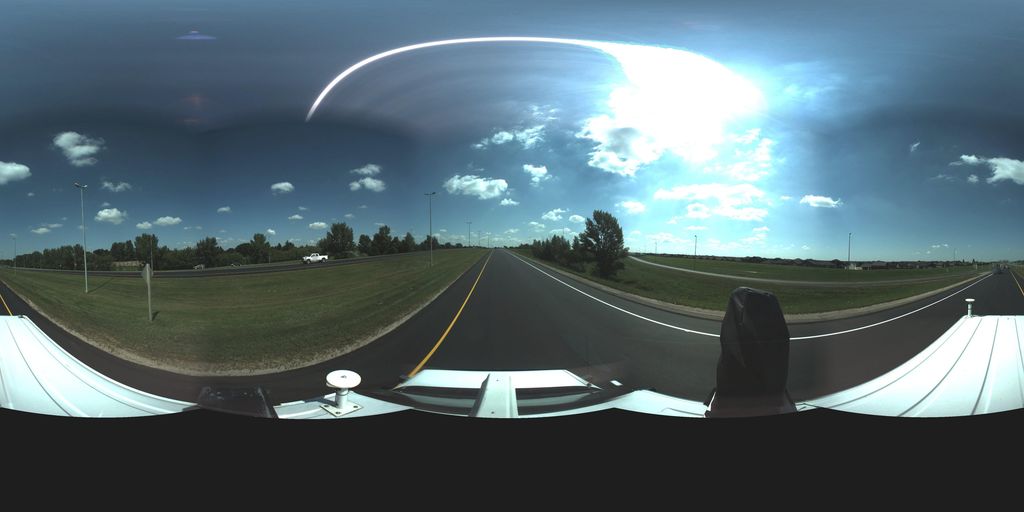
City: saskatoon